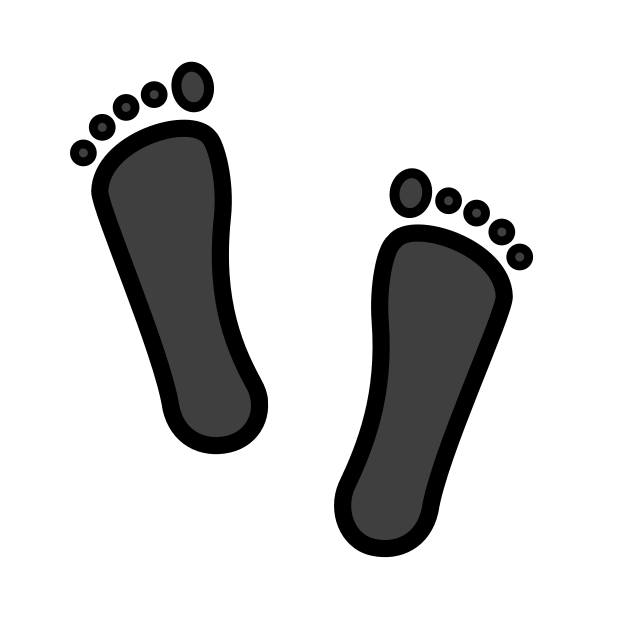
footprints